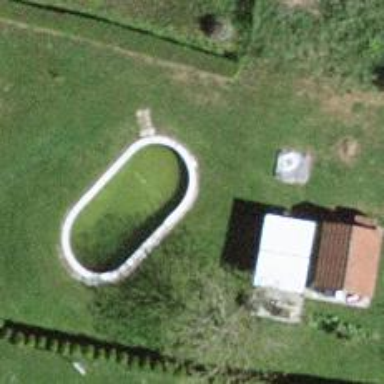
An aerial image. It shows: Swimming pool located in leisure land.